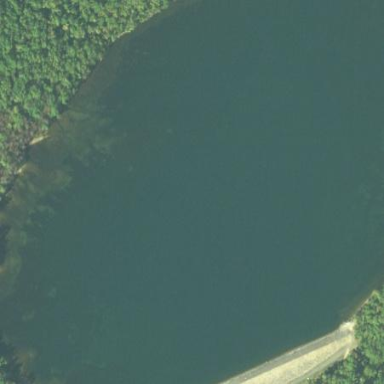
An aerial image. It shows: Reservoir of water.